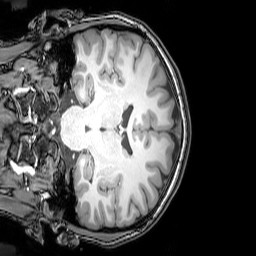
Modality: T1w
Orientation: coronal
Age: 20
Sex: female
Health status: healthy
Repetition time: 0.081 s
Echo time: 0.037 s